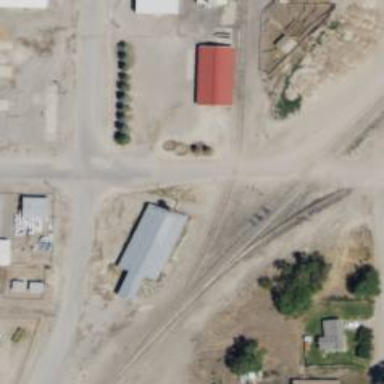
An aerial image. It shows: Railway level crossing.